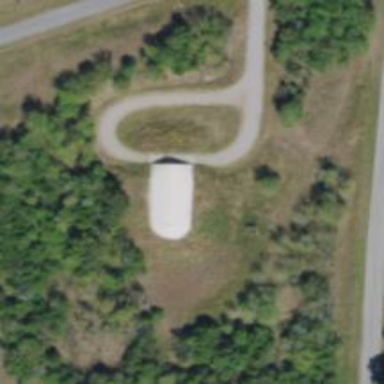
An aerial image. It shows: Military bunker for protection and defense.